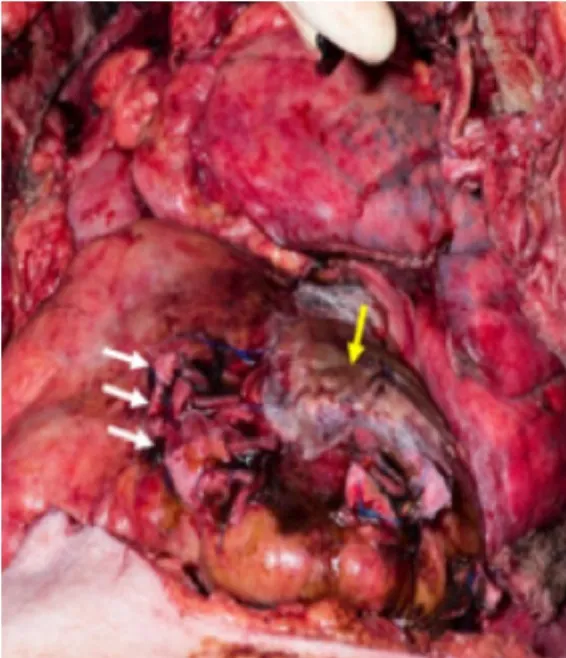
Intraoperative picture during repair of the right ventricular lesions (white arrows) and pericardial patch covering the left ventricular lesion (yellow arrow).
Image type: medical_photograph (other_medical_photograph)